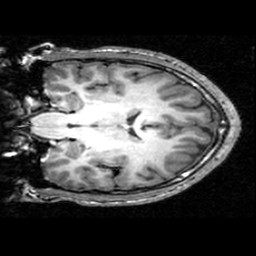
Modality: T1w
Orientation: coronal
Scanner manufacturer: ge
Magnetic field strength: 3 T
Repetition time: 0.00904 s
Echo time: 0.00184 s